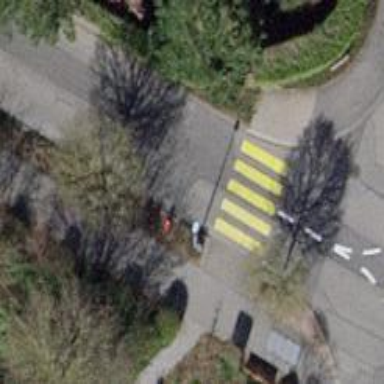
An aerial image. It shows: Marked road crossing.